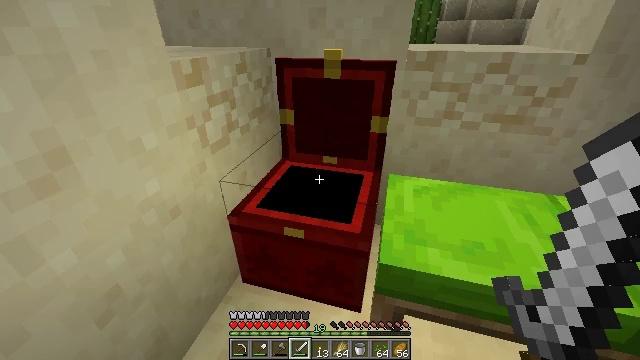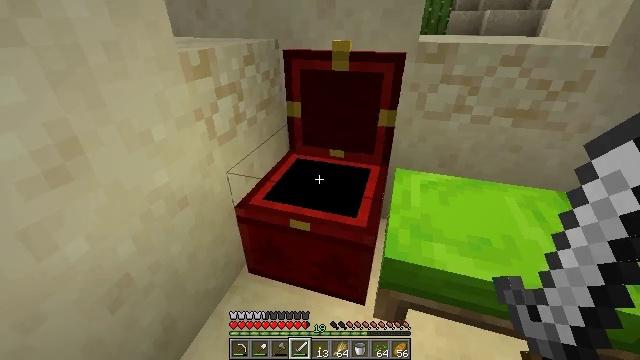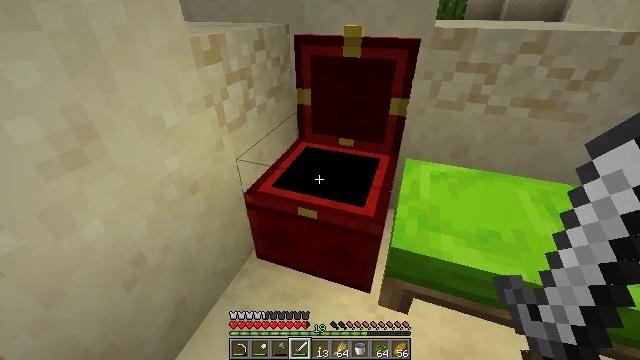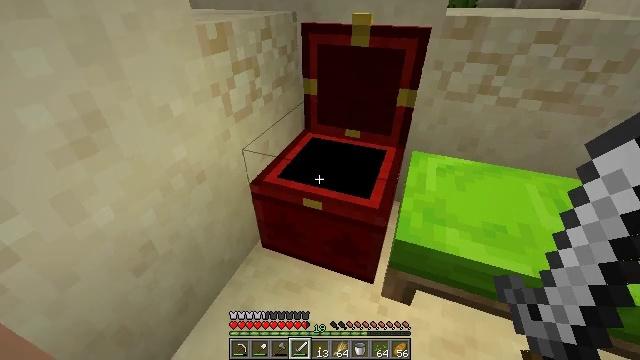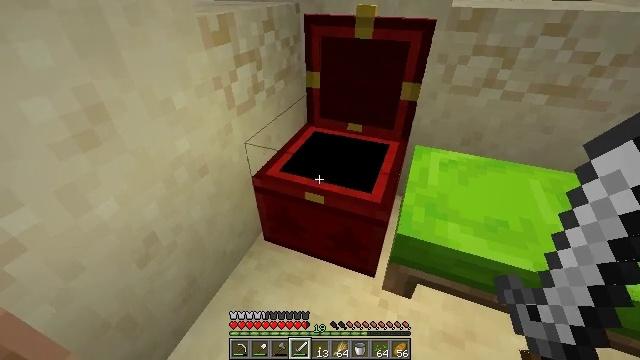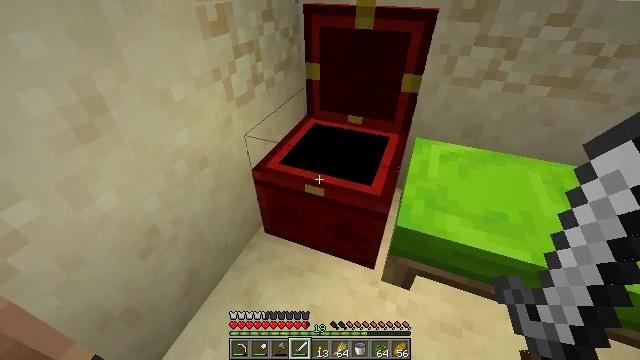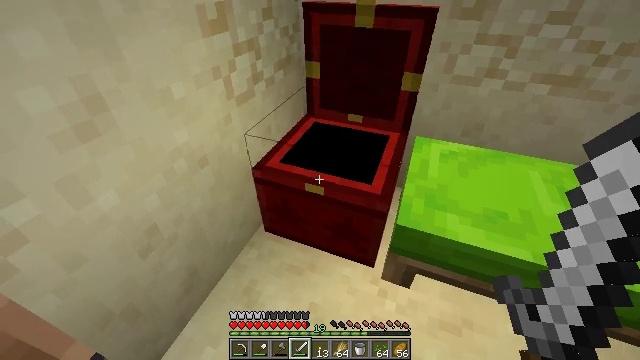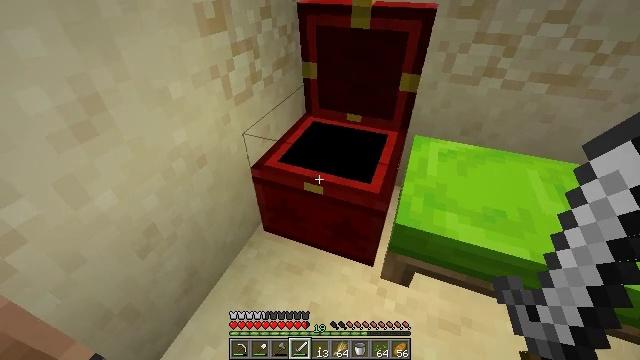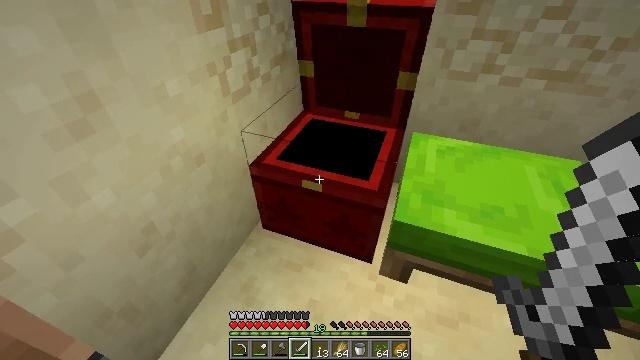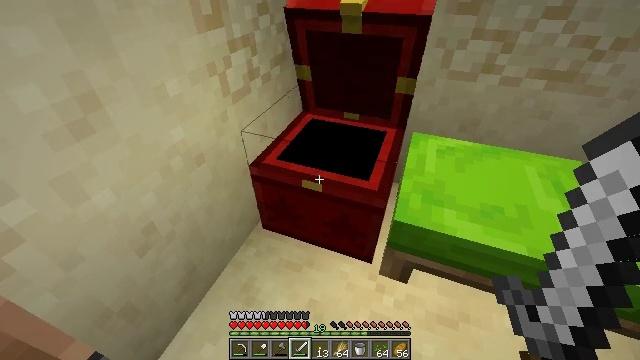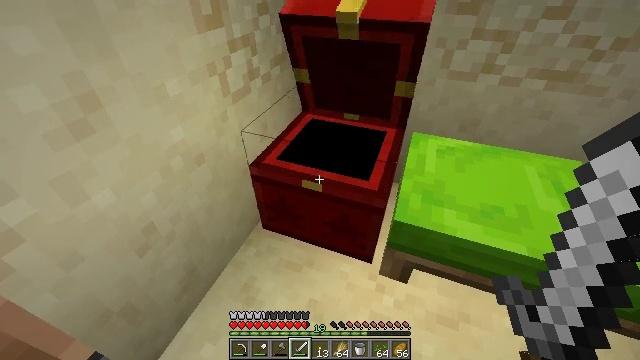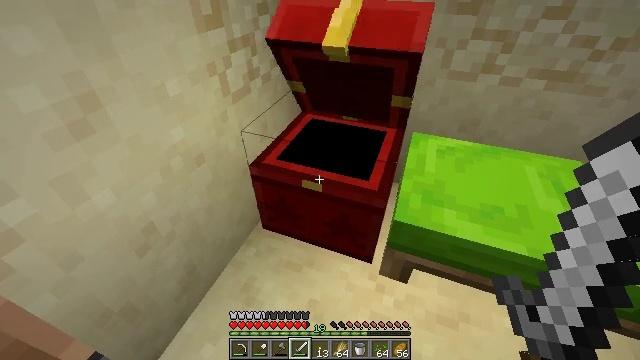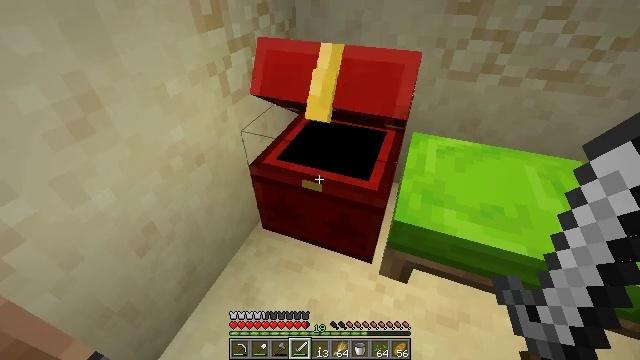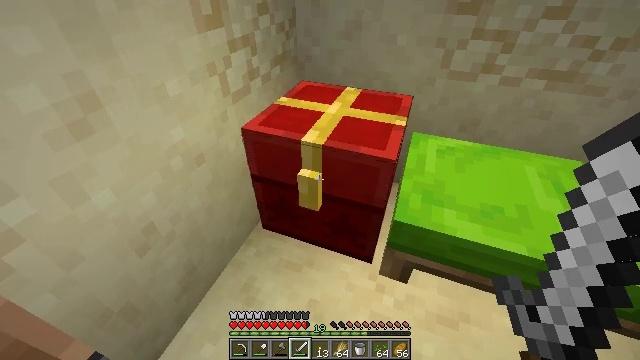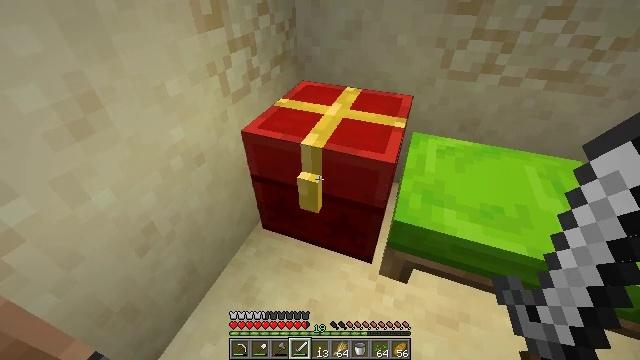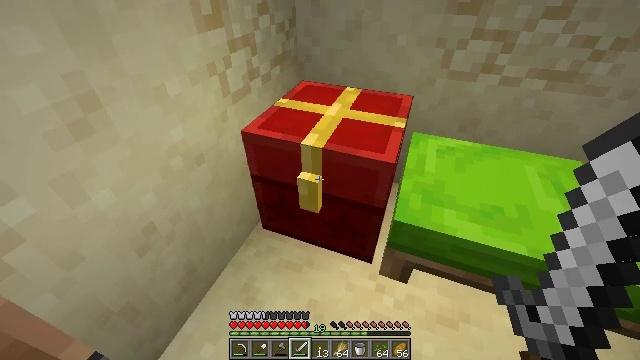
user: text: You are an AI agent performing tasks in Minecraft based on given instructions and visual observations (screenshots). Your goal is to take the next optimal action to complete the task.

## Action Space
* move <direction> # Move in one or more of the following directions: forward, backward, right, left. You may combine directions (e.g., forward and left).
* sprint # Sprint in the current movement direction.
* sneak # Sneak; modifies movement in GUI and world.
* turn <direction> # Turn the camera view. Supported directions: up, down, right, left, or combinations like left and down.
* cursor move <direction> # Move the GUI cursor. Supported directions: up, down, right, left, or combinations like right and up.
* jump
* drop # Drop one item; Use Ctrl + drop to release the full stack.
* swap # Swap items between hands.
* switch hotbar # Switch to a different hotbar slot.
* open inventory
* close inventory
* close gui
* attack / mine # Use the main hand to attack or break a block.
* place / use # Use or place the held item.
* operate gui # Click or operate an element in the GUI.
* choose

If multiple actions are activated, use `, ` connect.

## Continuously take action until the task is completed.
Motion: motion action
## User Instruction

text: drop lime bed
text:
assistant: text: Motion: turn left and down, attack / mine
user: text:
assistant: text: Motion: turn left and down, attack / mine
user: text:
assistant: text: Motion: turn left and down, attack / mine
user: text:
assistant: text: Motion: turn down, attack / mine
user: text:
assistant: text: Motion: turn down, attack / mine
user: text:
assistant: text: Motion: attack / mine
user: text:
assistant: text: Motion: attack / mine
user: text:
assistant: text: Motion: attack / mine
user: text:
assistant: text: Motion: attack / mine
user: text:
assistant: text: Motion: attack / mine
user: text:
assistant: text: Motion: attack / mine
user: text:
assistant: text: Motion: attack / mine
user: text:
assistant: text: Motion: attack / mine
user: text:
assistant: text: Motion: attack / mine
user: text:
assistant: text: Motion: attack / mine
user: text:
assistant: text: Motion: attack / mine
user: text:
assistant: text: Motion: no_op
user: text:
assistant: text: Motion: no_op
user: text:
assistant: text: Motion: no_op
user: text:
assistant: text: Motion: attack / mine
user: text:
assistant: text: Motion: attack / mine
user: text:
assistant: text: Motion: attack / mine
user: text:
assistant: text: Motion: no_op
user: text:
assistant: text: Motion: turn right
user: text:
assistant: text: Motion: turn up
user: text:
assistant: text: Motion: no_op
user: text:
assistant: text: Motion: no_op
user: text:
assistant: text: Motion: no_op
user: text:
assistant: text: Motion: no_op
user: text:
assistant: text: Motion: no_op